Interaction volume radius: 10 \u00c5
Interaction volume height: 30 \u00c5
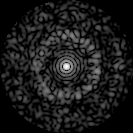
Disorder parameter: 0.8305